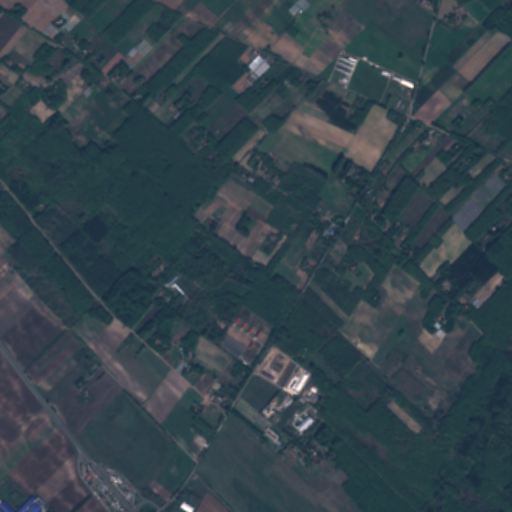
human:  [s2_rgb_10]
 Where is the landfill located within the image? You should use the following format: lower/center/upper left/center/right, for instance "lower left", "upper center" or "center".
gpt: The landfill is located in the lower right of the image.
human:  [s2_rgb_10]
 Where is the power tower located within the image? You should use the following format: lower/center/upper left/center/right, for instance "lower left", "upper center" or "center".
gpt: The power tower is located in the lower left of the image.
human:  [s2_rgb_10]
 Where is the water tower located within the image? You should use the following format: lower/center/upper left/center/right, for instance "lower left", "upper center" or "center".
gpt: The water tower is located in the lower center of the image.
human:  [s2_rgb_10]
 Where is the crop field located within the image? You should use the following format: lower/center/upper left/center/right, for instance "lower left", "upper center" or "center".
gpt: There is no crop field in the image.